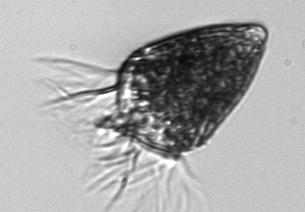
Label: Ciliophora